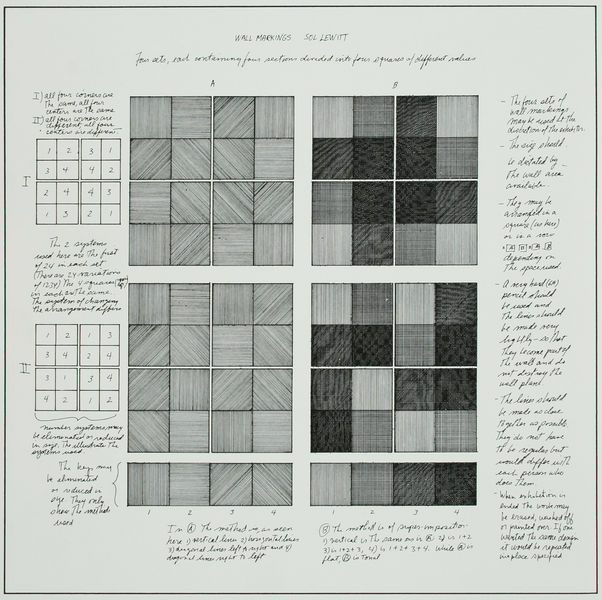
Titel: Wall Markings
Künstler: Sol Lewitt
Institution: unbekannt
Schlagwörter: weiß, grau, schwarz, zeichnung, muster, schachbrettmuster, schrift, parkett, mauer, zahlen, ziffern, rechtecke, schraffuren, titel, text, beschriftung, entwurf, quadrate, maserung, seiten, kreuze, konstruktion, plan, entwürfe, geometrie, lewitt, legende, variationen, kreuzform, sol lewitt, gegenüberstellungen, verschiedene, zusammenstellungen